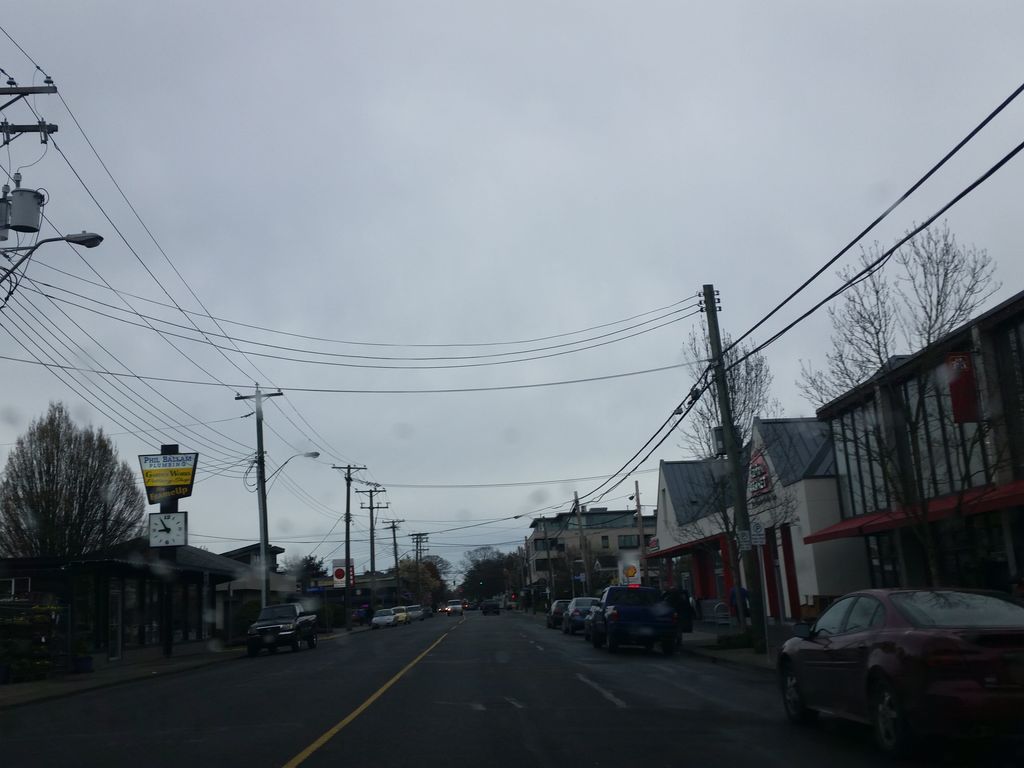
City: victoria